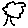
Label: tree